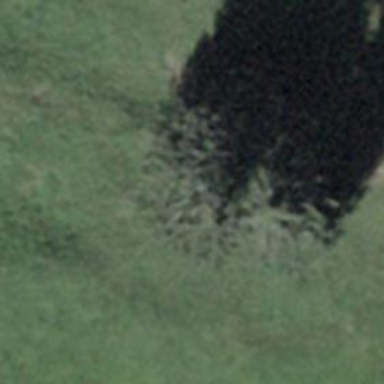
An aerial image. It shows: Needle-leaved tree in natural setting.